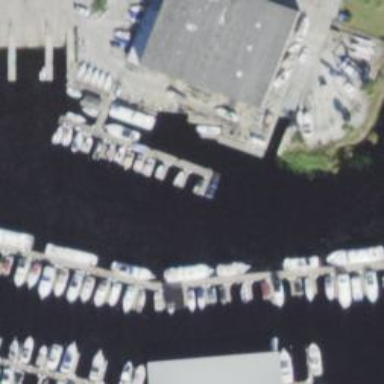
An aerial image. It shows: Marina on leisure land.